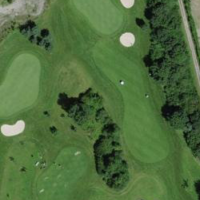
EUNIS habitat code: 53
Species observed at this site:
Prunus padus